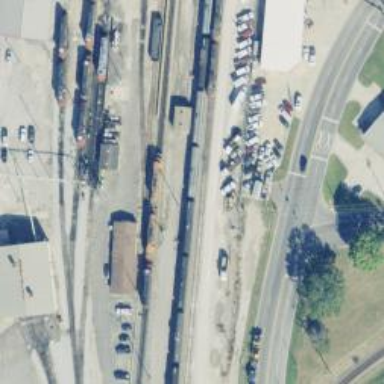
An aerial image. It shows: Railway yard.